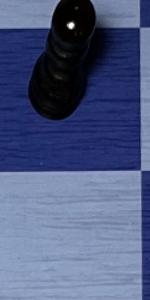
Label: Empty